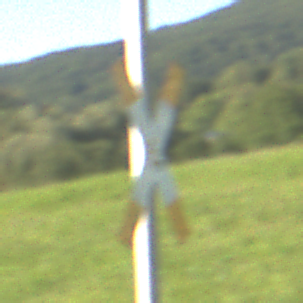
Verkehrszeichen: Andreaskreuz
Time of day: MorningAfternoon
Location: Outdoor (Nature)
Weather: PartlyCloudy
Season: NotSpecified
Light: Natural